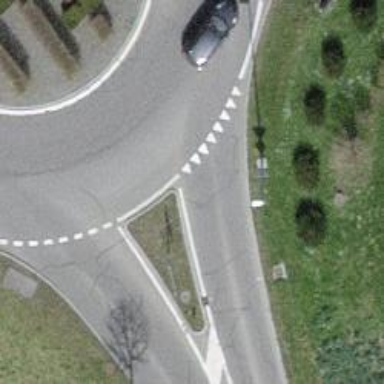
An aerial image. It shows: Road with "give way" sign.